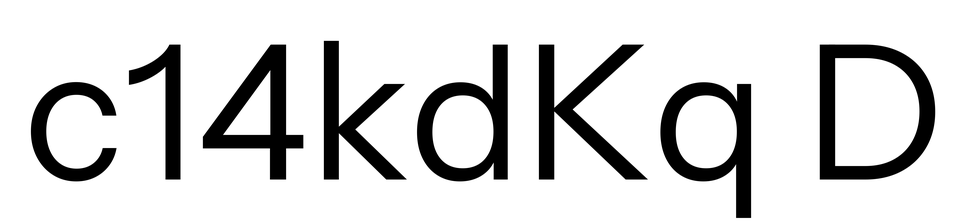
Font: InstrumentSans_Regular